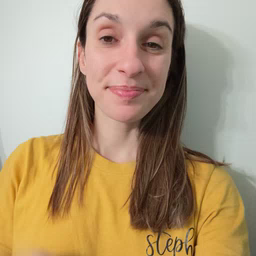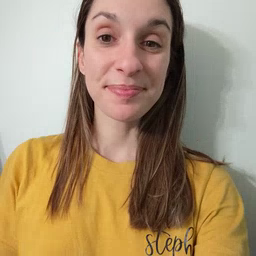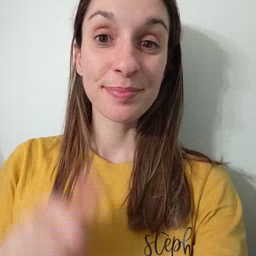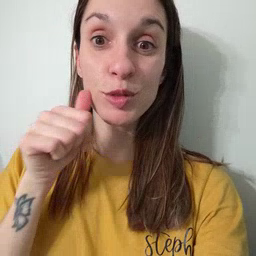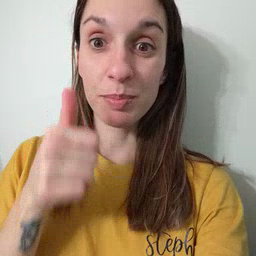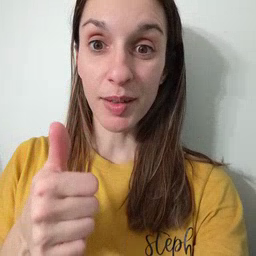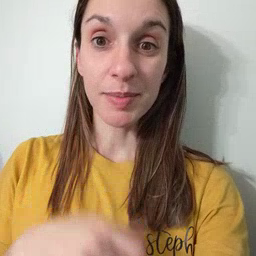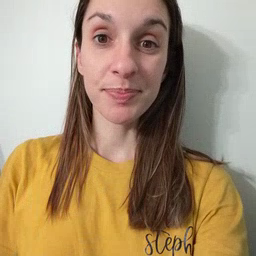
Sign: tomorrow